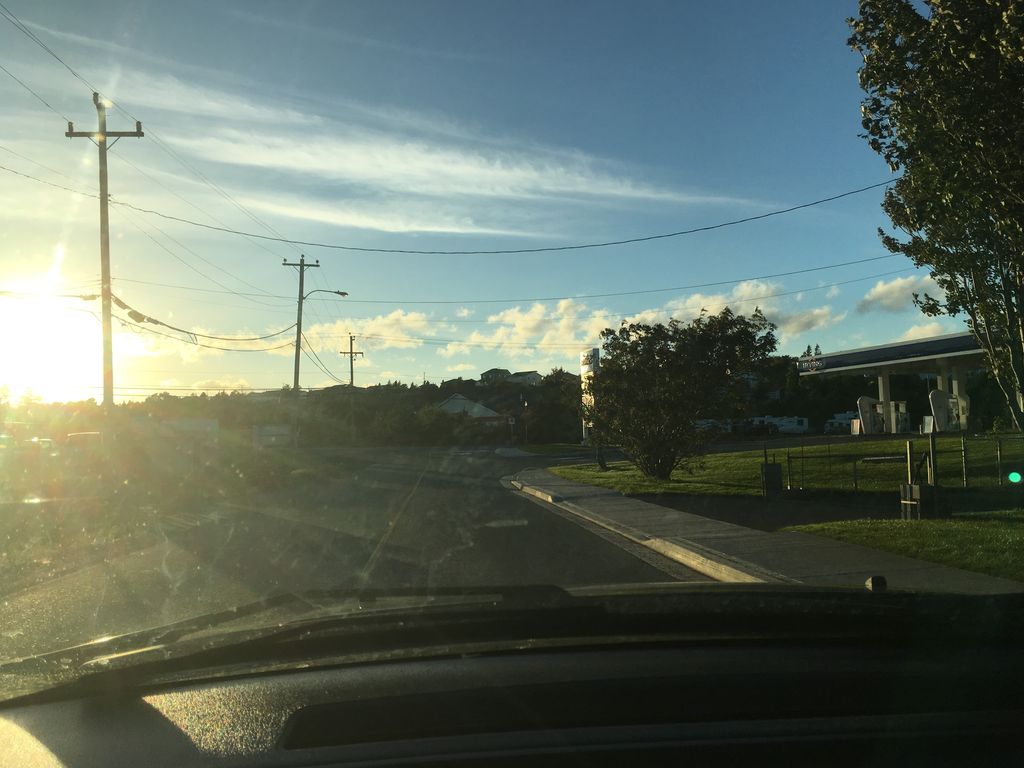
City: st_johns